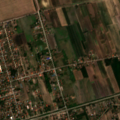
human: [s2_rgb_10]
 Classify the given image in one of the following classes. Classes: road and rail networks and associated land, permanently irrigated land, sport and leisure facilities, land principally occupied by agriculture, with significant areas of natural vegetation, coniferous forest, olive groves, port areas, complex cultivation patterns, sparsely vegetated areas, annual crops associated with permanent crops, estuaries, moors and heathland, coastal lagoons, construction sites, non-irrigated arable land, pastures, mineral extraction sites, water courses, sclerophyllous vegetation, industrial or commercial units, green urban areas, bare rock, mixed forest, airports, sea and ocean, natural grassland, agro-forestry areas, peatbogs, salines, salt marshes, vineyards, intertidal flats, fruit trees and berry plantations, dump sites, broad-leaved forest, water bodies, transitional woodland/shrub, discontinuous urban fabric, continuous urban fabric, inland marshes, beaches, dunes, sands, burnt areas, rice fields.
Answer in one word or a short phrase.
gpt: discontinuous urban fabric, non-irrigated arable land, fruit trees and berry plantations, complex cultivation patterns